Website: crate-barrel
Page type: newsletter-management
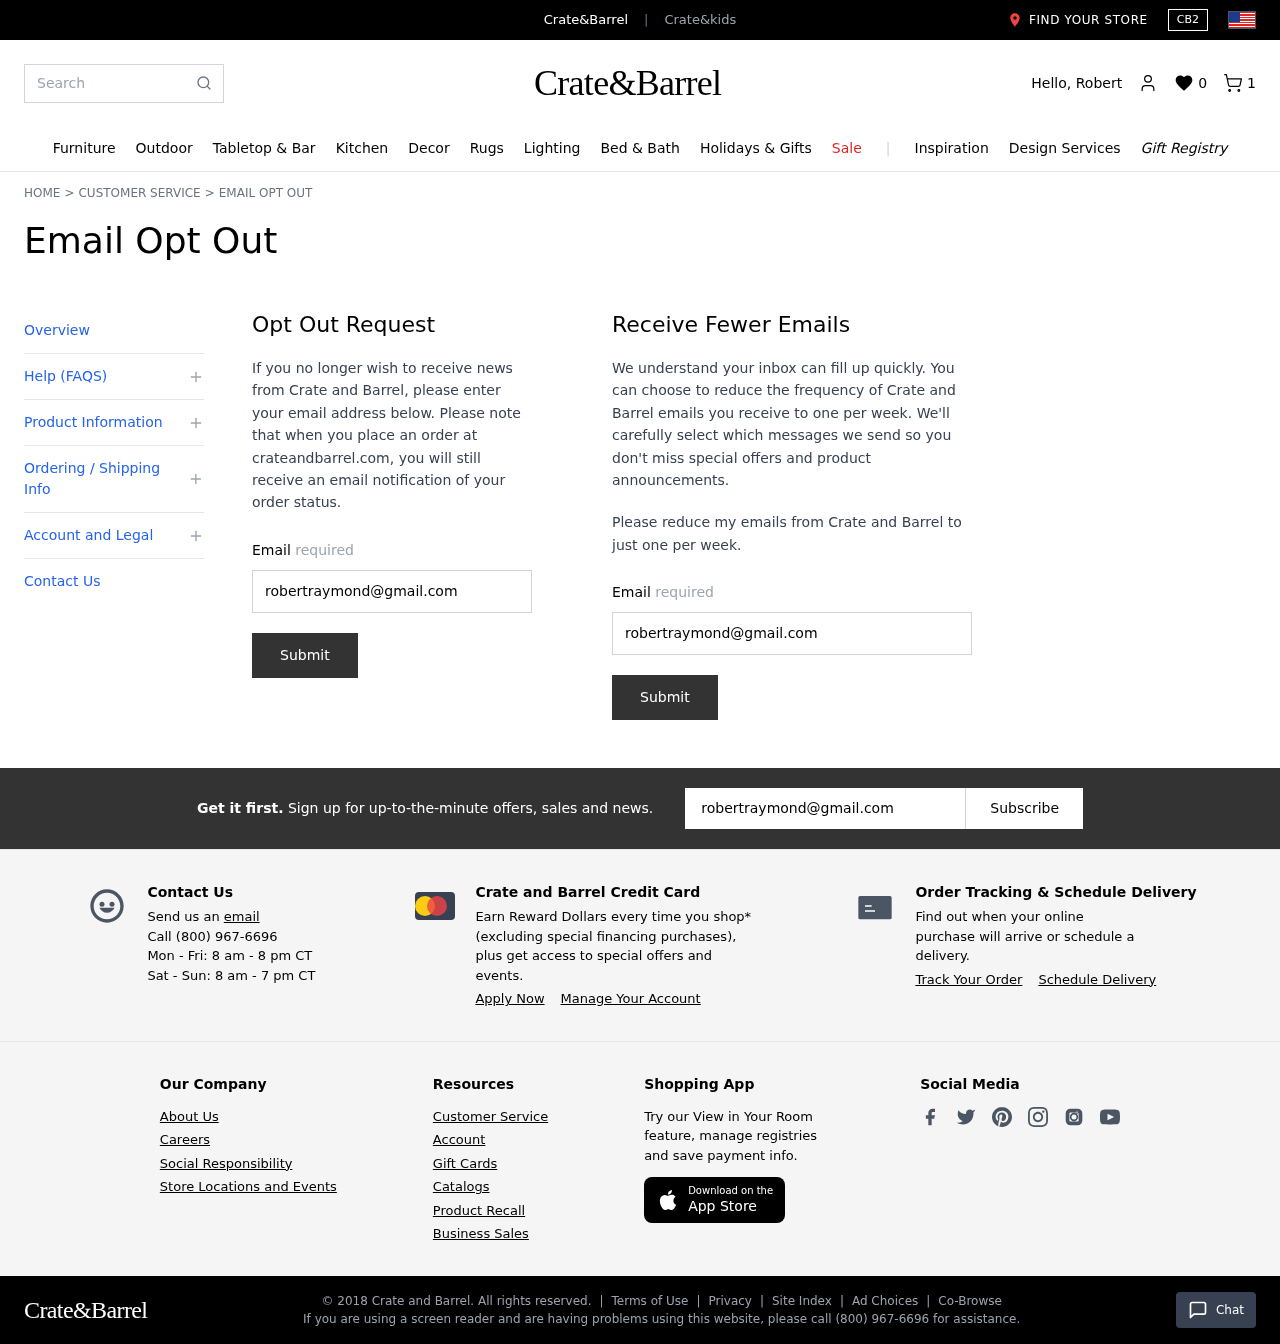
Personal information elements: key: PII_EMAIL
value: robertraymond@gmail.com
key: PII_EMAIL2
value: robertraymond@gmail.com
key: PII_EMAIL3
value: robertraymond@gmail.com
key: PII_FIRSTNAME
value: Robert
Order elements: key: ORDER_NUM_ITEMS
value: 1
Search elements: key: HEADER_SEARCH
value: Search
Other elements: key: WISHLIST_COUNT
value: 0